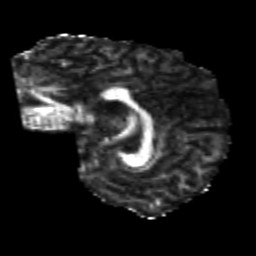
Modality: FA
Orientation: sagittal
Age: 24
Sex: female
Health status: healthy
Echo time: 0.074 s